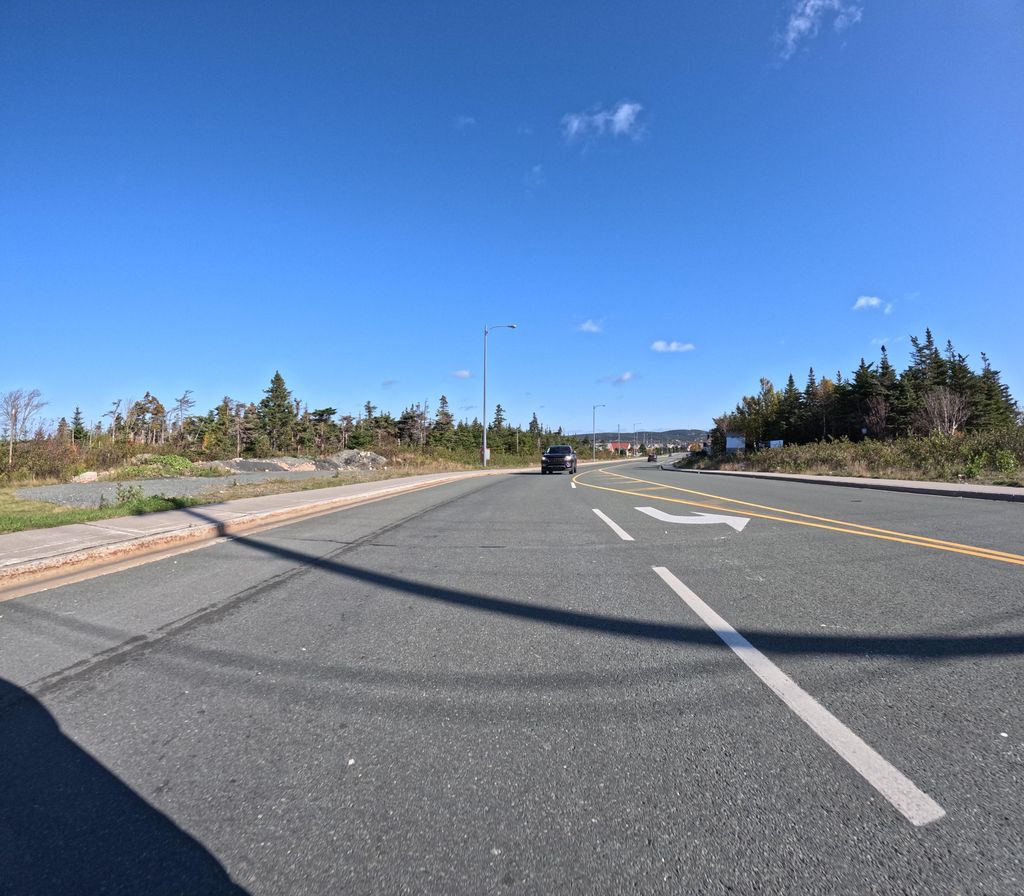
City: st_johns